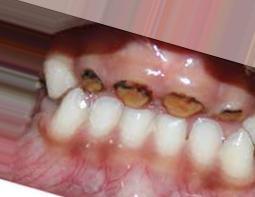
Condition: Caries